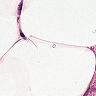
Metastatic tissue present: no